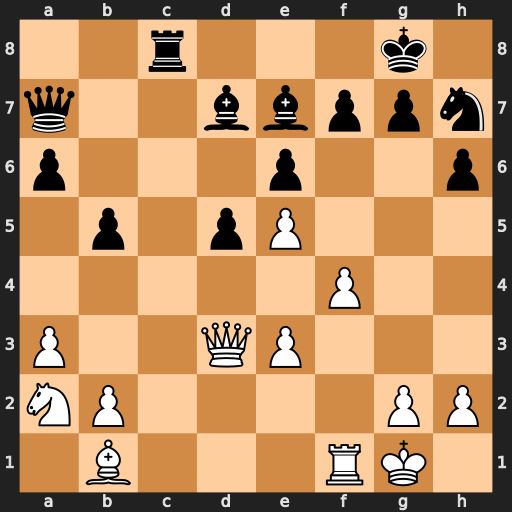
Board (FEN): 2r3k1/q2bbppn/p3p2p/1p1pP3/5P2/P2QP3/NP4PP/1B3RK1
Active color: w
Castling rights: -
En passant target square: -
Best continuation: Qxh7+ Kf8 Qh8#